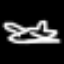
Label: airplane